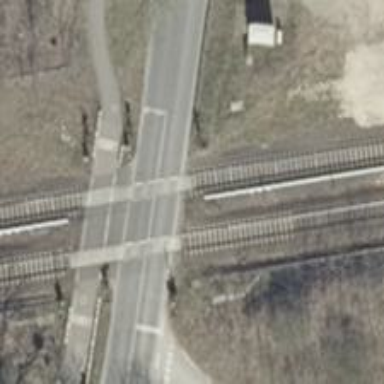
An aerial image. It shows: Level crossing with lights on the railway.